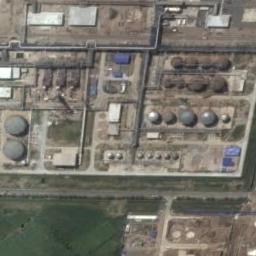
Label: storage tanks